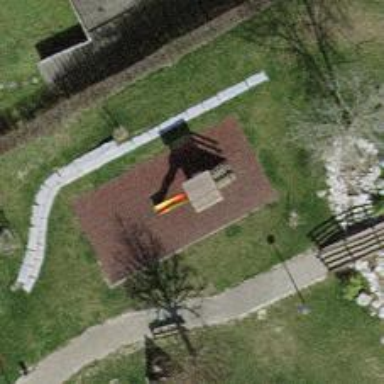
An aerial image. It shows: Playground with playhouse.